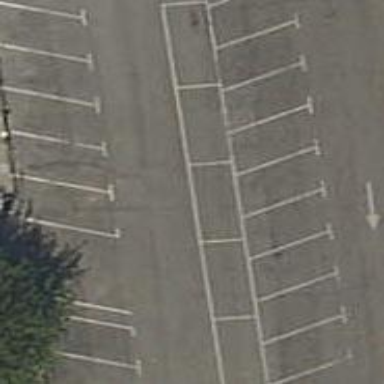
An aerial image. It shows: Asphalt parking aisle designated as service road.